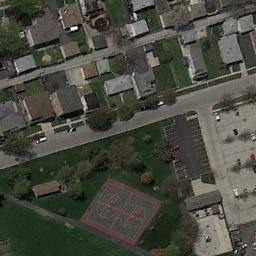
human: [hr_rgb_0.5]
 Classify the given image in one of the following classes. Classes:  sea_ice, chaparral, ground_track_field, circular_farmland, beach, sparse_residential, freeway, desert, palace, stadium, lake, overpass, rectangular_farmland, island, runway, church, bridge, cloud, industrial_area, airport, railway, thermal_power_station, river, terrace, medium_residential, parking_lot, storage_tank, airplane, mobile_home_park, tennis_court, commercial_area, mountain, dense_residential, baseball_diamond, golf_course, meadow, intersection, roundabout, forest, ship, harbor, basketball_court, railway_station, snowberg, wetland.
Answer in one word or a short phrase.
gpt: basketball_court